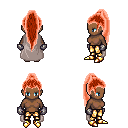
a pixel art fantasy rpg character, female body template, human, dark skin, gray cape, gold greaves, red extra-long topknot hairstyle, metal gloves, gold boots, four views (front, back, left, right), 2x2 character sprite sheet, small pixel art, hard edges, no anti-aliasing